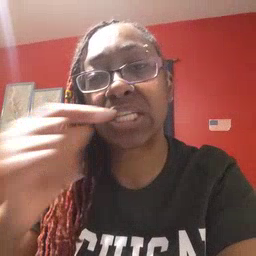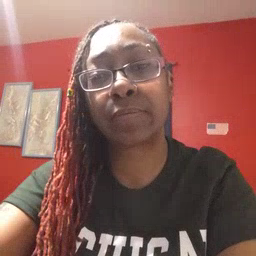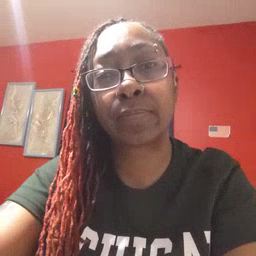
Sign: toothbrush